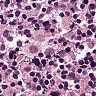
Metastatic tissue present: no